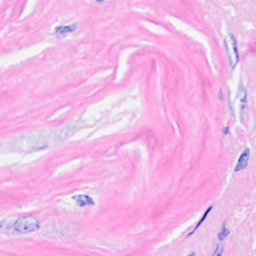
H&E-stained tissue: Breast